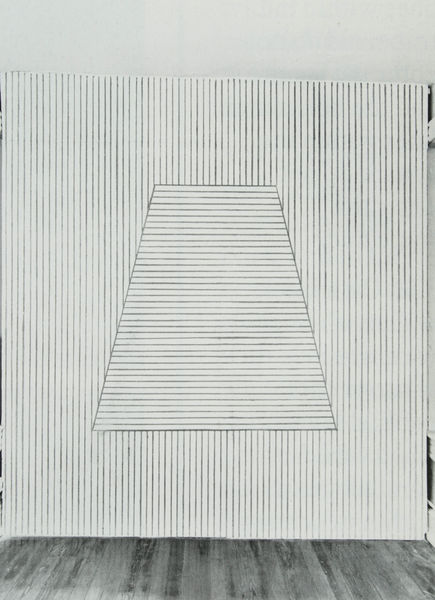
Titel: Installation McIntosh/Drysdale Gallery, Washington, DC - On a white wall, blue vertical parallel lines, and in the center of the wall a red trapezoid within which are red horizontal parallel lines
Künstler: Sol Lewitt
Schlagwörter: weiss, wand, boden, perspektive, moderne, abstrakt, linien, dielen, streifen, foto, rechteck, senkrecht, geometrisch, wweiss, waagerecht, haptisch, heizung, illusion, täuschung, viereck, installation, rohre, waagrecht, querlinien, trapez, line, blau schwarz, längslinien, senkrecjt, stanzwerk